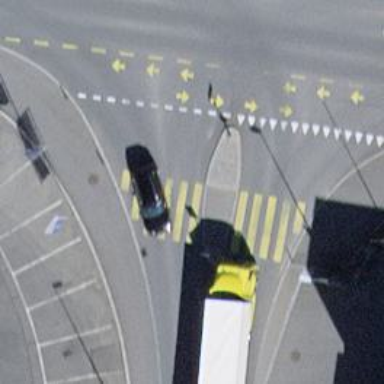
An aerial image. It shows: Marked road crossing with pedestrian island.